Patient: sex F, age 65
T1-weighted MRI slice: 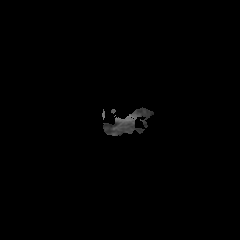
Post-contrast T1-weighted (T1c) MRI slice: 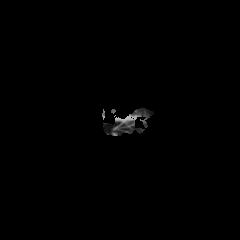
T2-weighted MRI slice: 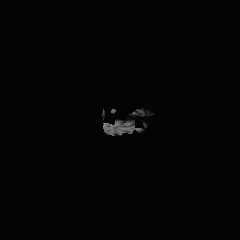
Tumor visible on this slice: no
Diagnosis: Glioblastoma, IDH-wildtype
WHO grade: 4